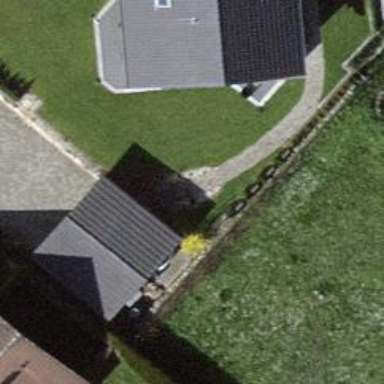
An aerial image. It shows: Shed building.